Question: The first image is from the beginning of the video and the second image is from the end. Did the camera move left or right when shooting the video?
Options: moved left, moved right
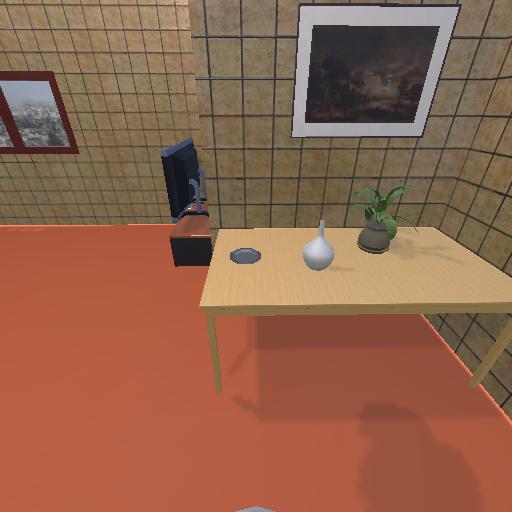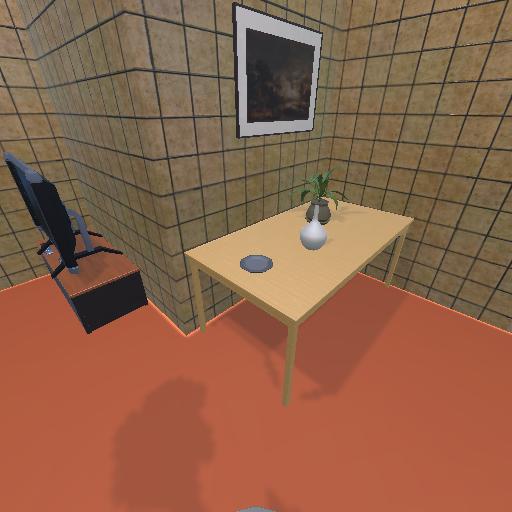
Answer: moved left